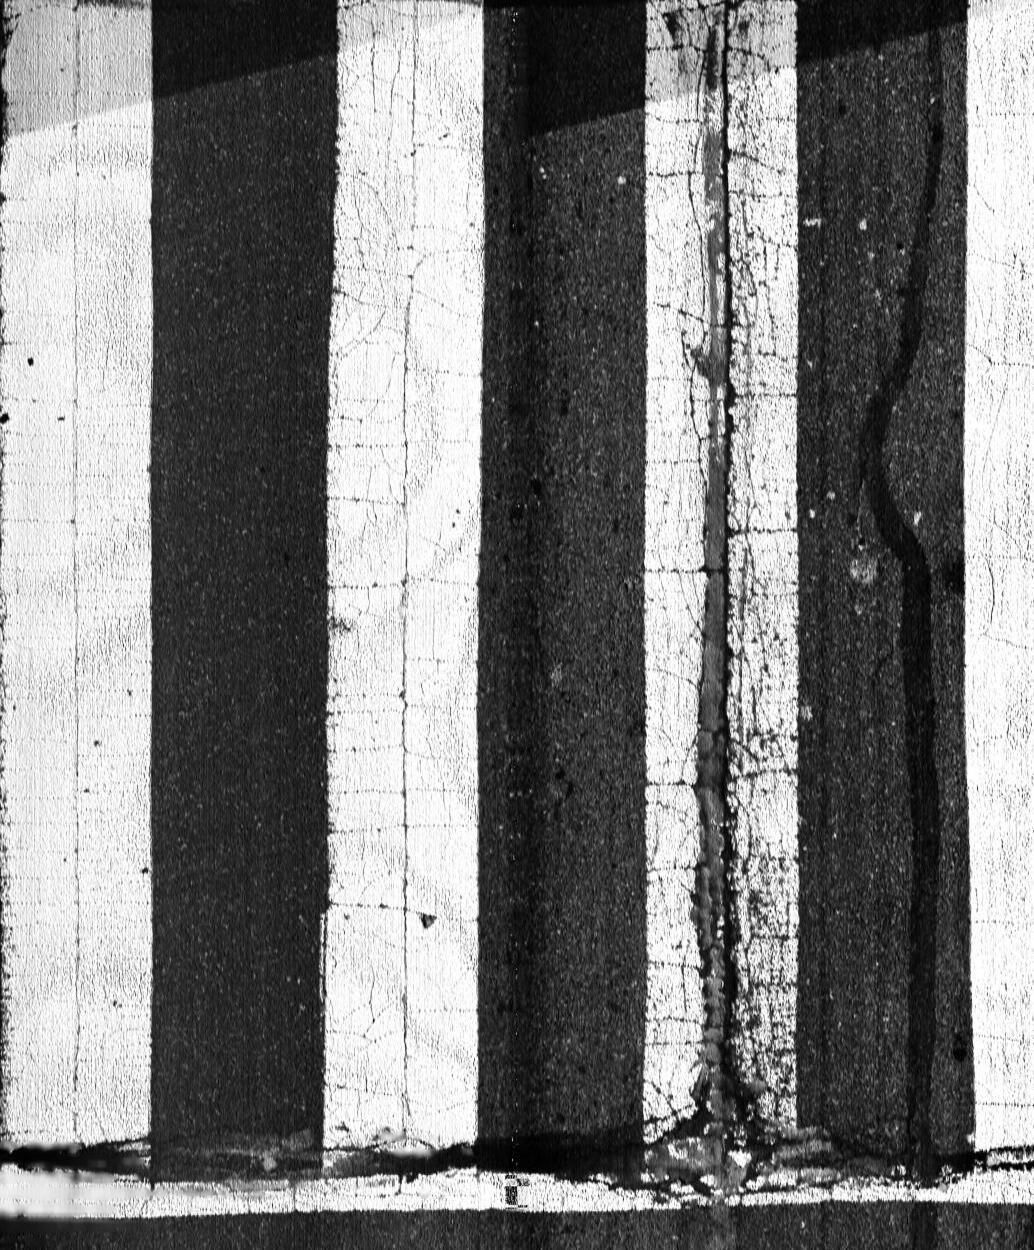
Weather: snowy
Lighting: day
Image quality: very poor
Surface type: walking surface
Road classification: footway
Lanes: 5
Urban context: urban centre
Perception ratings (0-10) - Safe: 2.14, Lively: 2.15, Beautiful: 1.93, Boring: 8.46, Depressing: 2.78, Wealthy: 1.2